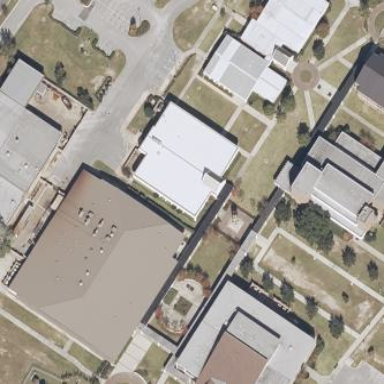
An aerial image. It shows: College building.